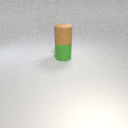
large brown rubber cylinder above large green rubber cylinder